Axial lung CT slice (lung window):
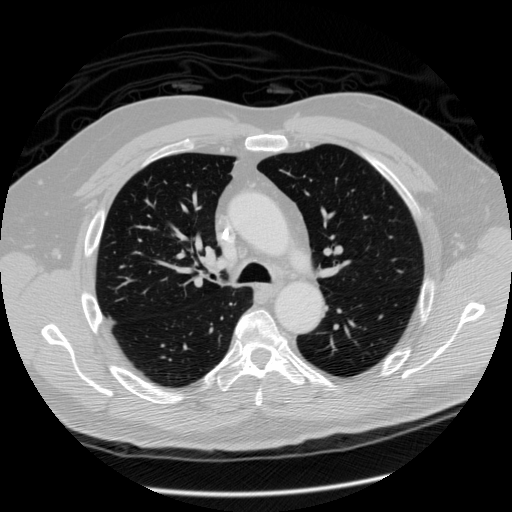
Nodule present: no